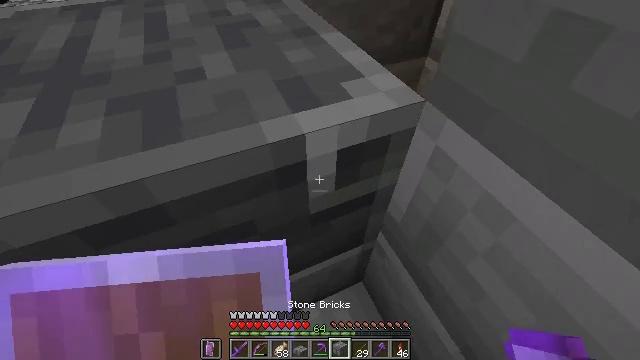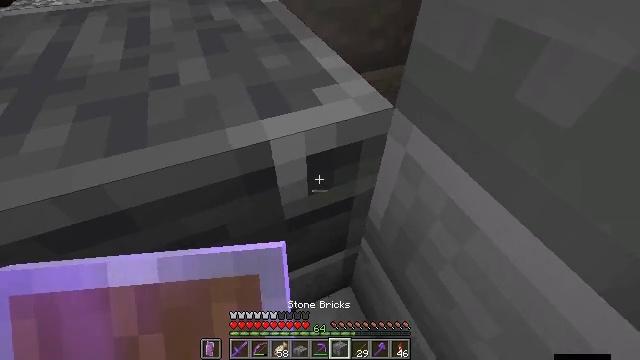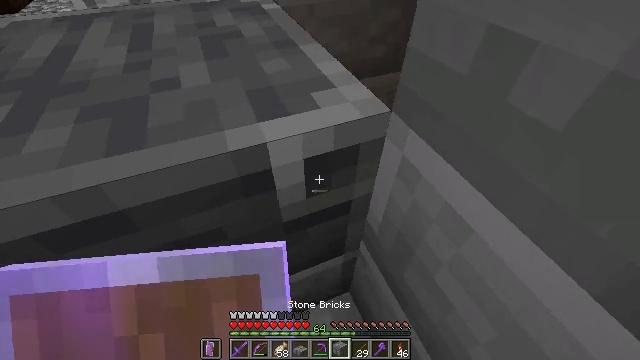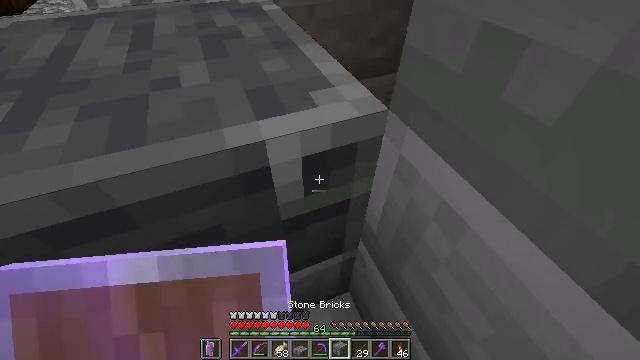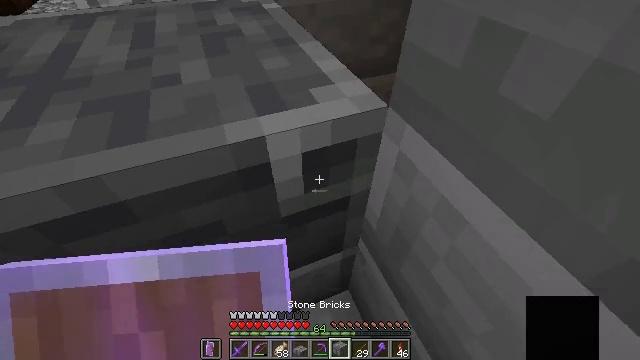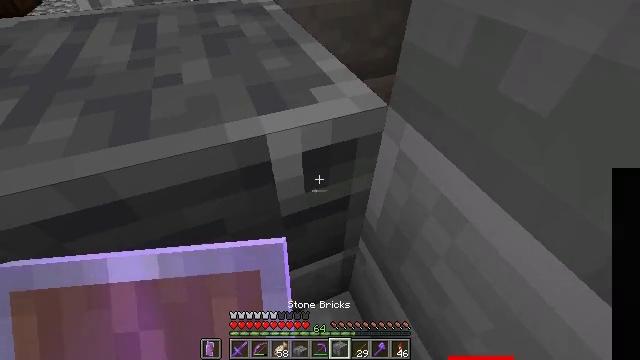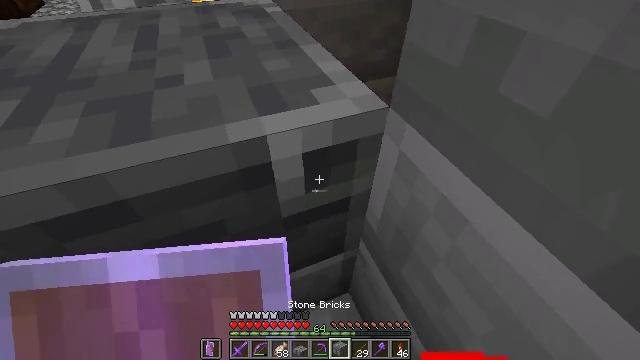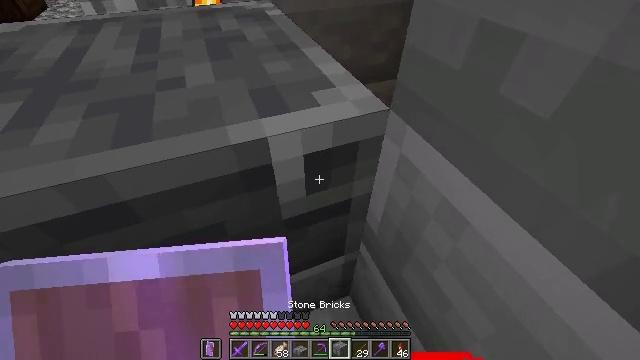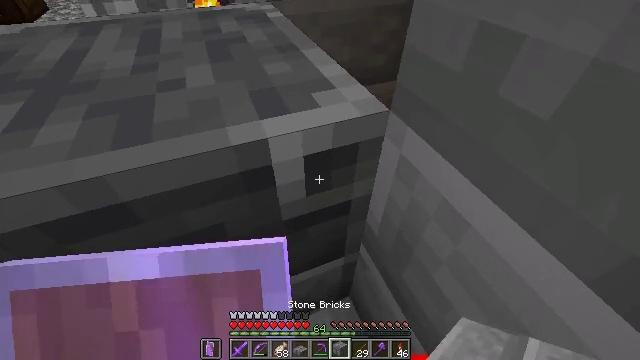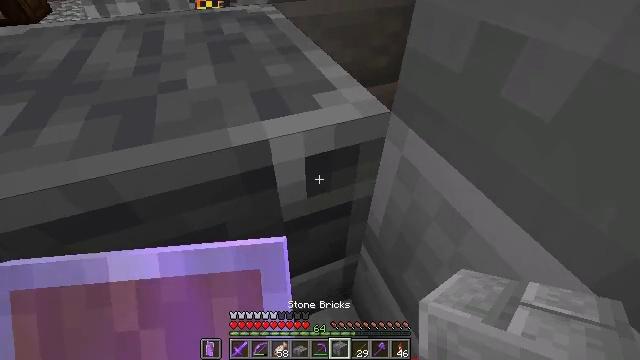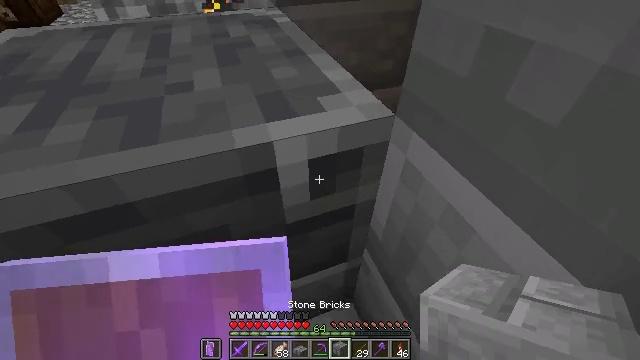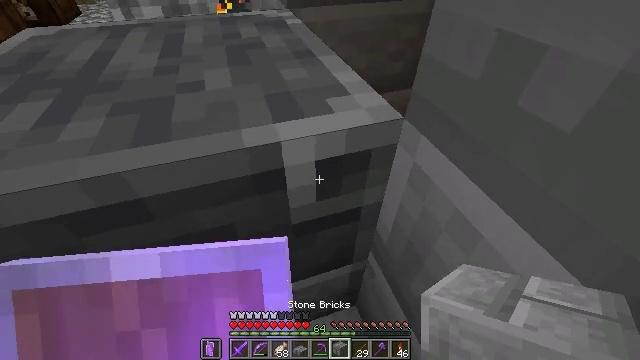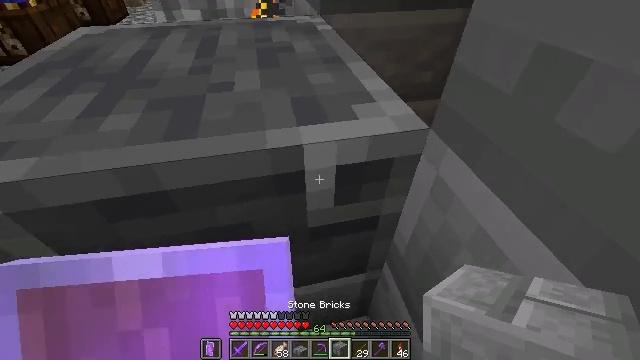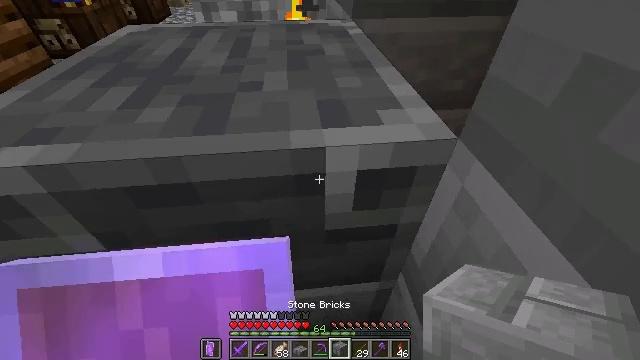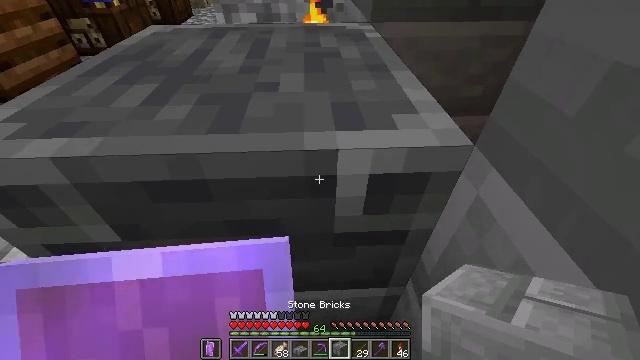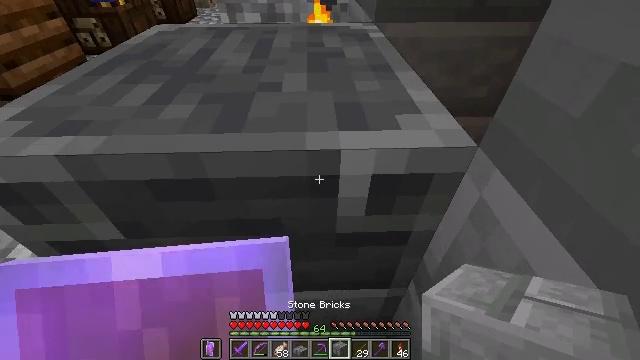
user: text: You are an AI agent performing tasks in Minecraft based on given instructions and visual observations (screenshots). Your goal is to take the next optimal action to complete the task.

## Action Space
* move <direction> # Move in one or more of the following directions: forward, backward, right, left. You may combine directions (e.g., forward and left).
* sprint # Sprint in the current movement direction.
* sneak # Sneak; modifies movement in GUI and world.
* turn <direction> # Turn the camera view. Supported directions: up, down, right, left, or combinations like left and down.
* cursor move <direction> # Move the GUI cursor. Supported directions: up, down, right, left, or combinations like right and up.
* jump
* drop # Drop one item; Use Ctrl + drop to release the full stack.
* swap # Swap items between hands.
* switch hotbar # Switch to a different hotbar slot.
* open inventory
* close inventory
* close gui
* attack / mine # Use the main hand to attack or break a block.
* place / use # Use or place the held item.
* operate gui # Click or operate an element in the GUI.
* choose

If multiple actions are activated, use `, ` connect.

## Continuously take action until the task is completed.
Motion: motion action
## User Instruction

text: Mine the blast furnace.
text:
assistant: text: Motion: move right, sneak
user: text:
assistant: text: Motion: sneak, turn up
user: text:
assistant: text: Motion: sneak
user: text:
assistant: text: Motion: sneak
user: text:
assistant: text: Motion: sneak
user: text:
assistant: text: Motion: sneak
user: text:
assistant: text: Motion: sneak
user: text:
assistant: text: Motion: sneak
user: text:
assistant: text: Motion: sneak
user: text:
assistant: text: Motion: sneak, turn left
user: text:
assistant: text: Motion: sneak, turn left
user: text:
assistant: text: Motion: sneak, turn left and up
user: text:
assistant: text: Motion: sneak, turn left
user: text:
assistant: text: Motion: sneak, turn left
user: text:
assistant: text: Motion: sneak
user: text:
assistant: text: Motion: sneak
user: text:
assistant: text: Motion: sneak
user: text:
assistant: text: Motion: sneak
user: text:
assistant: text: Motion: sneak
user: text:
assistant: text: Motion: sneak, turn left
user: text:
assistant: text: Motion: sneak, turn left
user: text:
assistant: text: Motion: sneak, turn left
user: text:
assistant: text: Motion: sneak
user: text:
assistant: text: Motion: sneak
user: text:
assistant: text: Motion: sneak
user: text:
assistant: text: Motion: sneak
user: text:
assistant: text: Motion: sneak
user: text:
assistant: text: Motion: sneak
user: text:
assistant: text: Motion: sneak
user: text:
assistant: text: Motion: move forward, sneak